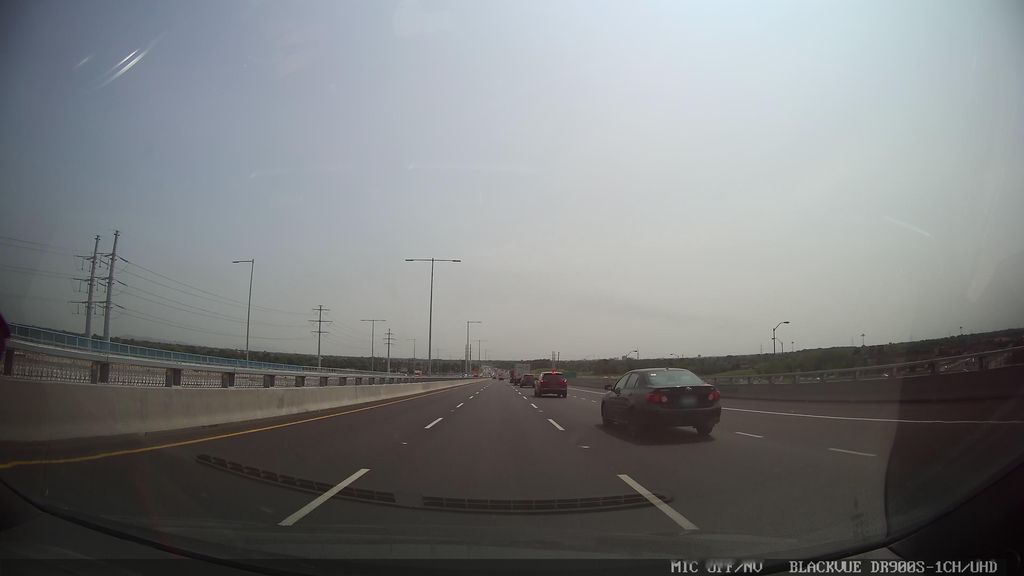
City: montreal